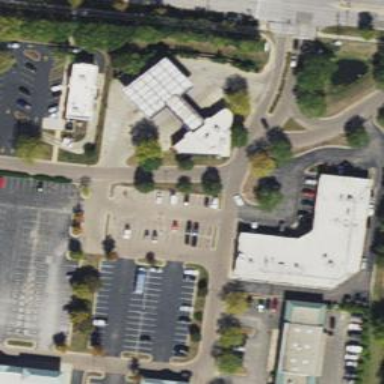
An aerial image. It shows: Convenience shop.